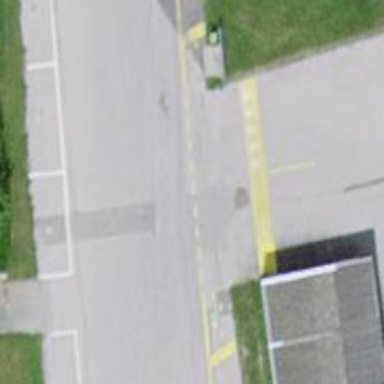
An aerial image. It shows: Sidewalk.